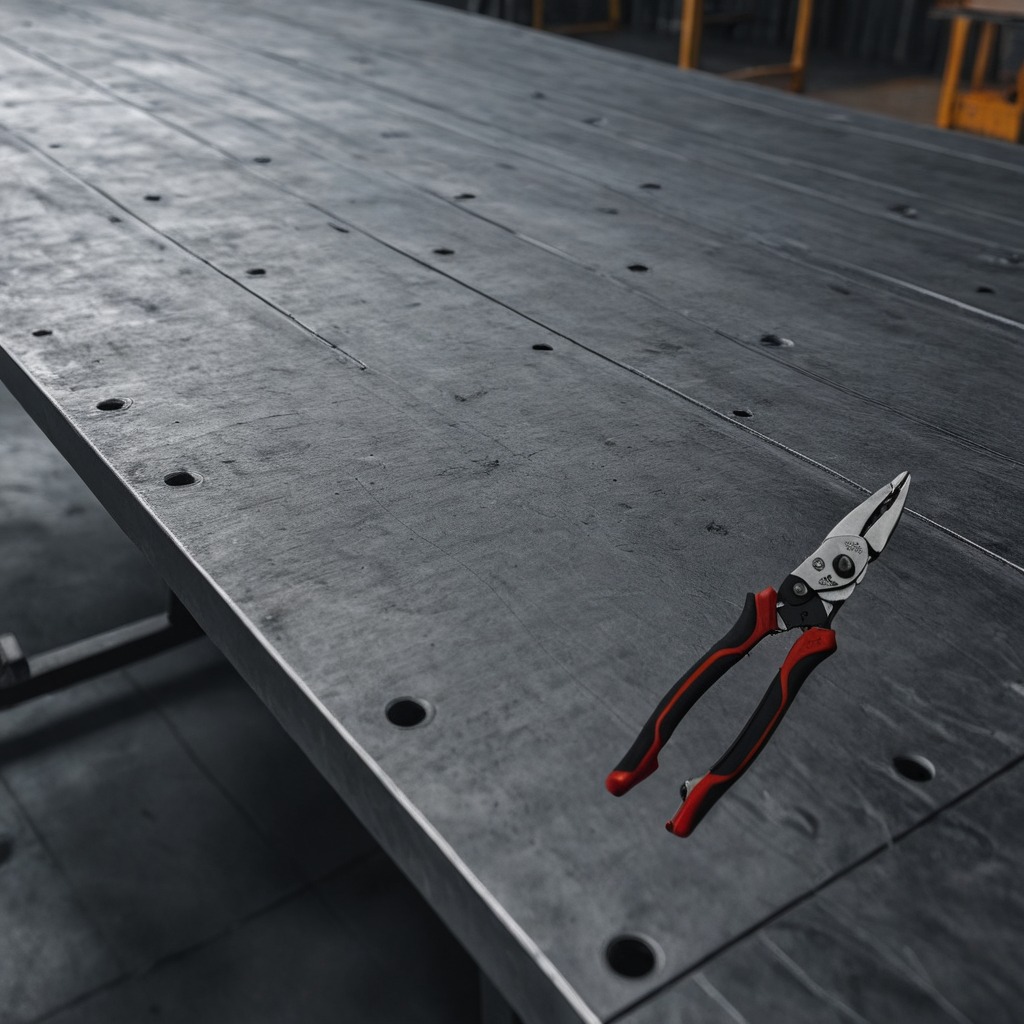
A plier is lying on a cold steel table in a mining workshop.